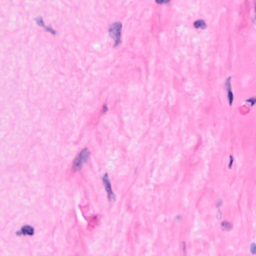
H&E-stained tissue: Breast